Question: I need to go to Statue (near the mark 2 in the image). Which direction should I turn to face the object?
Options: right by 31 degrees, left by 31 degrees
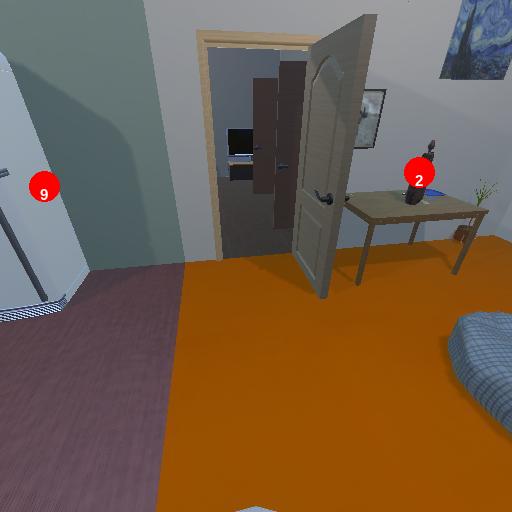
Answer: right by 31 degrees